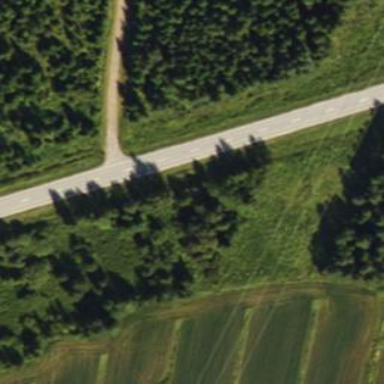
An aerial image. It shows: Asphalt trunk highway.